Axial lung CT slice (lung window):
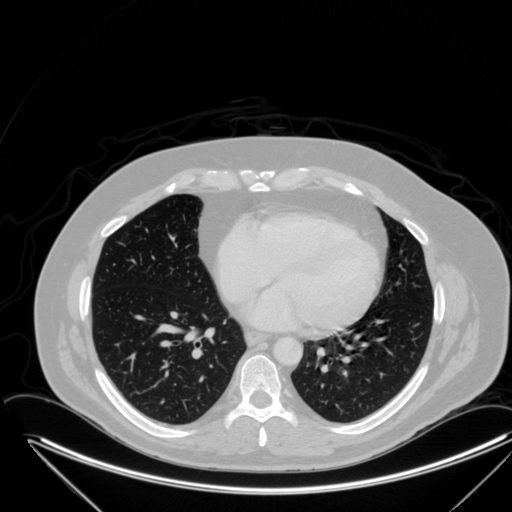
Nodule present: no